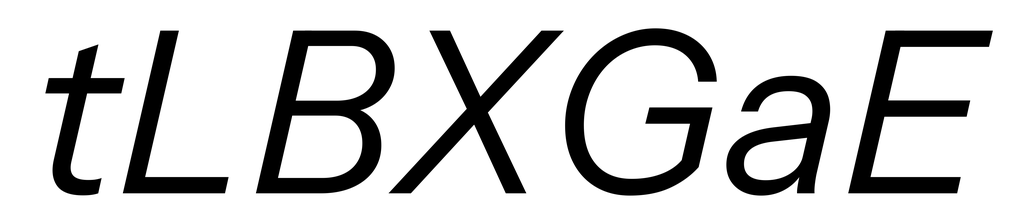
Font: InstrumentSans-Italic_Italic